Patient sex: M
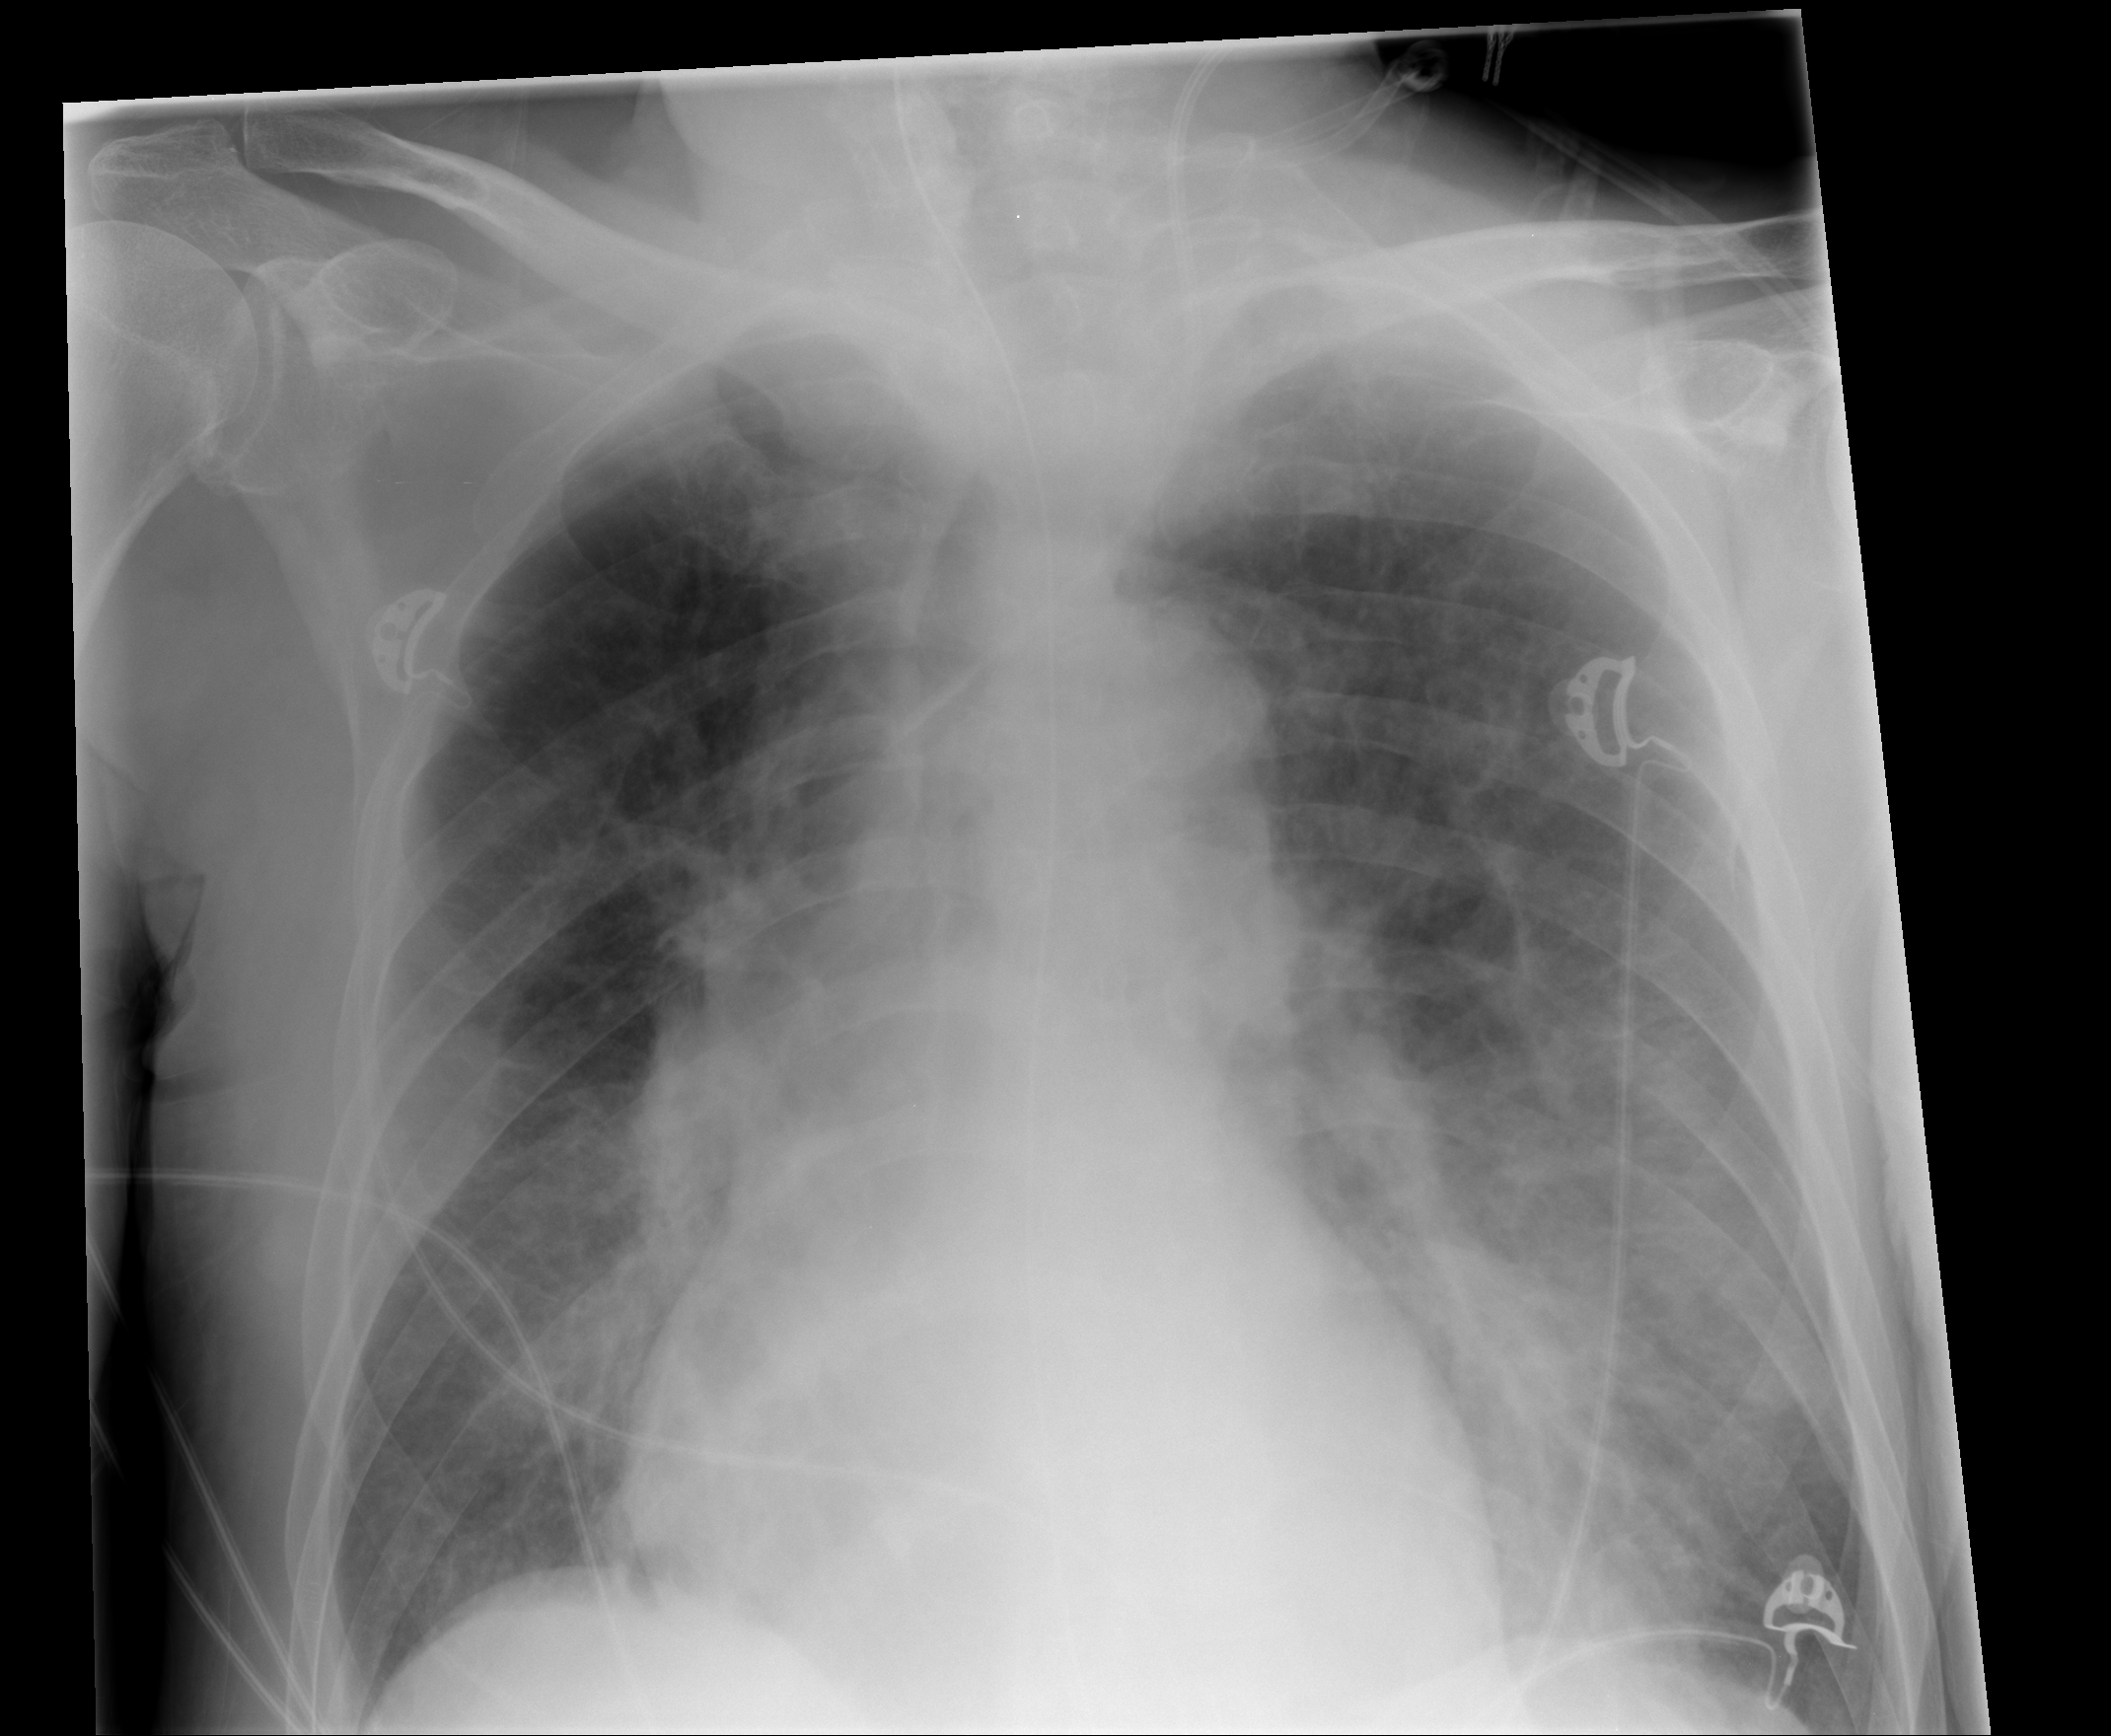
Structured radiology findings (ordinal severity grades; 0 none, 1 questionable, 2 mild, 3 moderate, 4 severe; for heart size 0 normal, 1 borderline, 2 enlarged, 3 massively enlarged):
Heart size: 2
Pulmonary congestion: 2
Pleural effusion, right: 0
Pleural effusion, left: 0
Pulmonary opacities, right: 0
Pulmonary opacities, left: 1
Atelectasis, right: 0
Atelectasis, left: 2